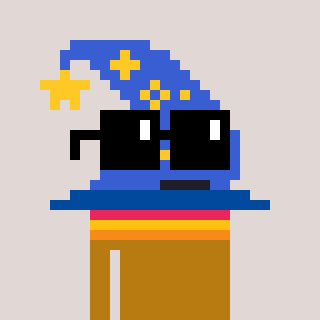
a pixel art character with square black sunglasses, a wizard hat-shaped head and a gold-colored body on a warm background